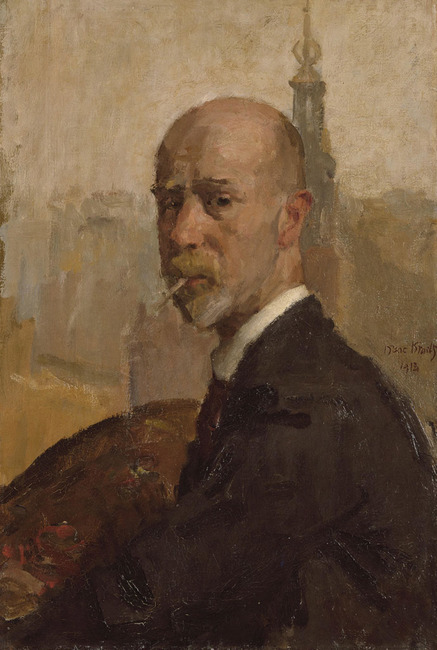
Title: Self-portrait
Artist: Isaac Israels
Earliest date: 1912
Latest date: 1912
Genre: painting
Iconography: Lazarus
Keywords: self-portrait, man's portrait, painting, palette, painting in the making (depicted), cigarette, bust-length portrait, head to the left side (profile), body sideways to the left (profile), facing front, goatee